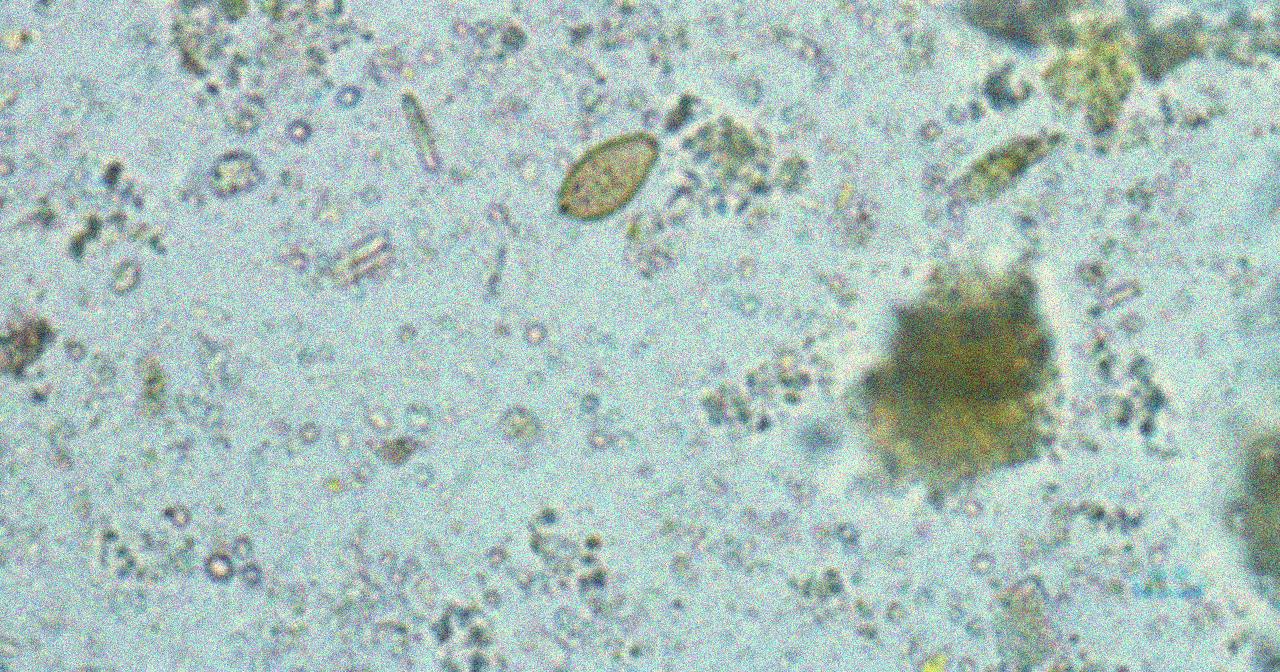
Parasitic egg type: Opisthorchis viverrine